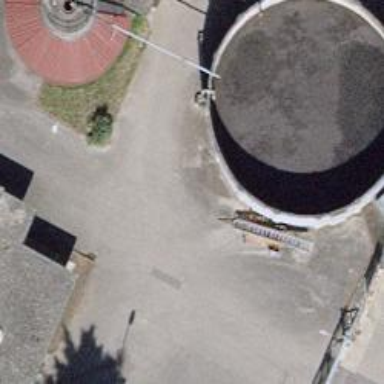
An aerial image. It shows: Wastewater plant.